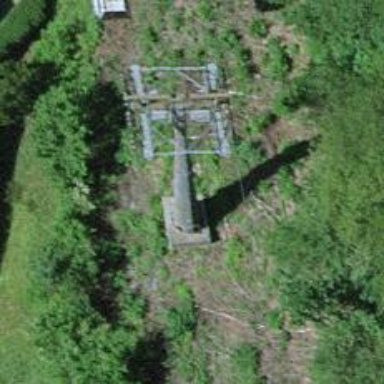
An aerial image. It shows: Pylon used for aerialway.